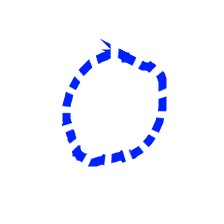
Shape: circle